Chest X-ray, AP view. Patient: 46 years old, sex F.
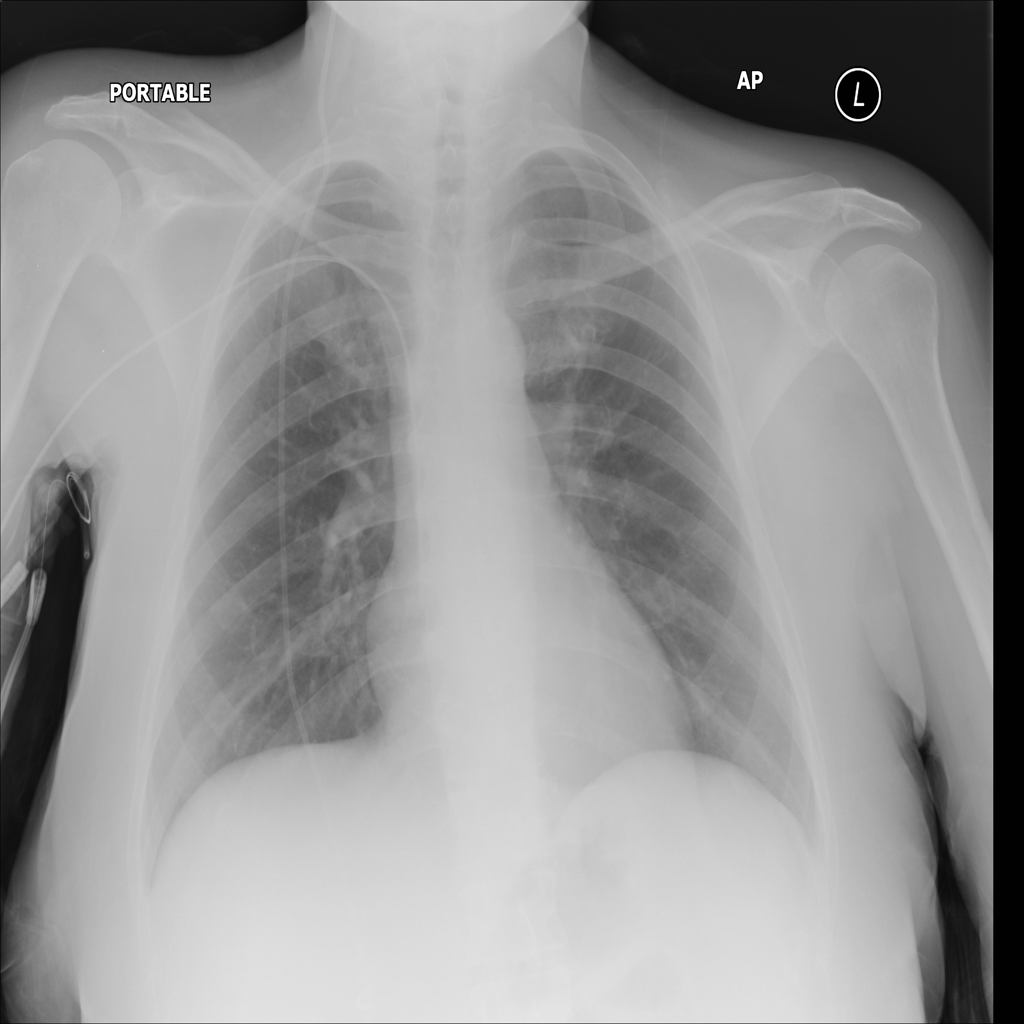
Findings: No Finding